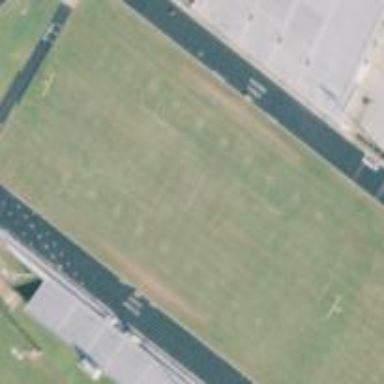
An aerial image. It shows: Pitch for American football.